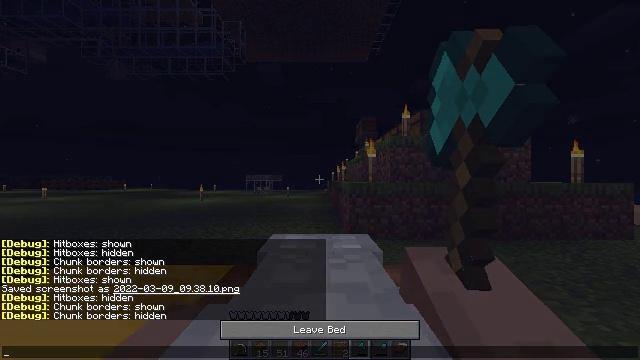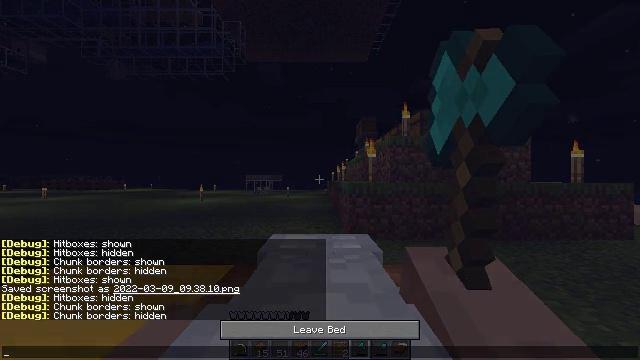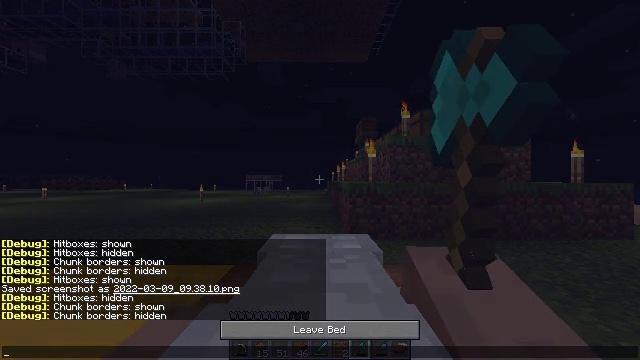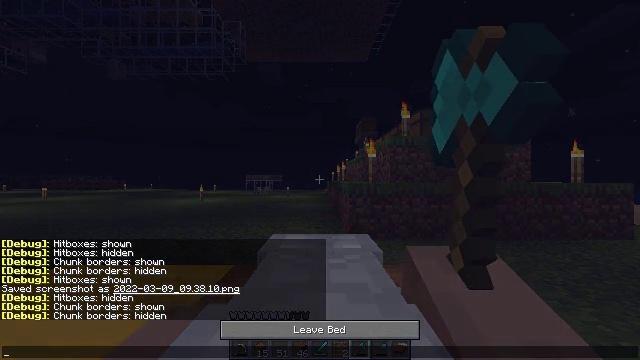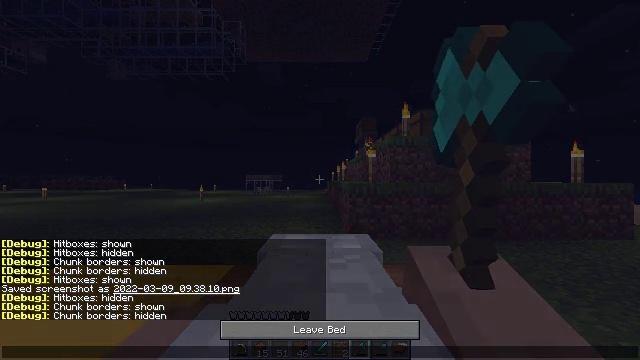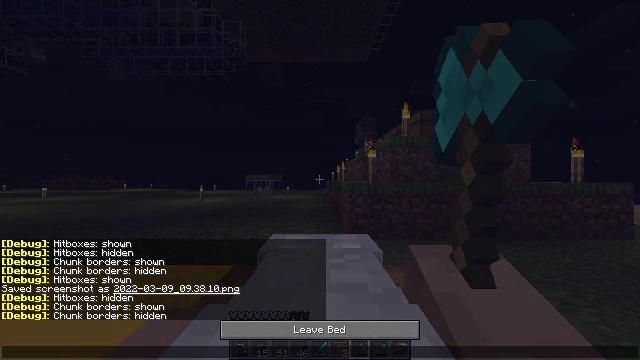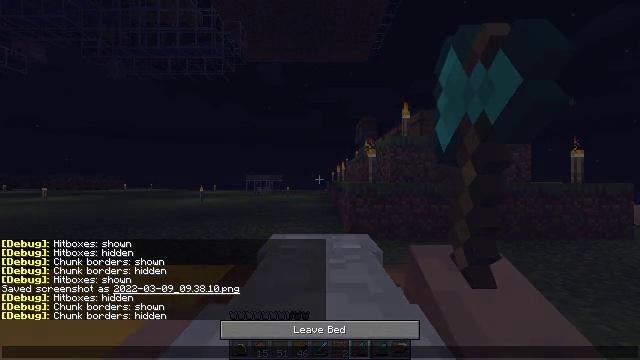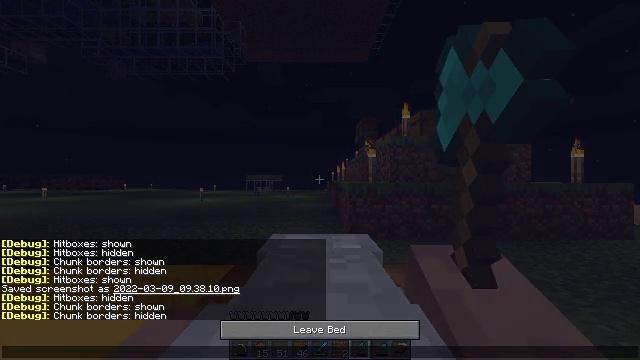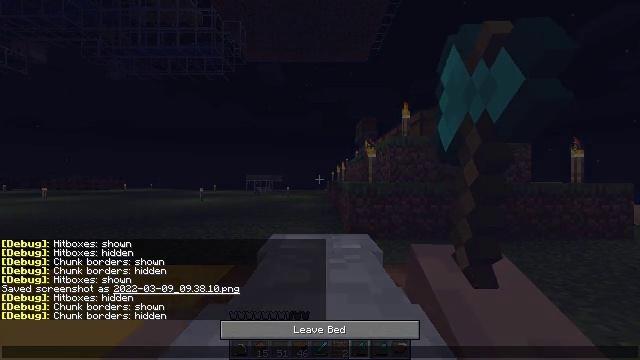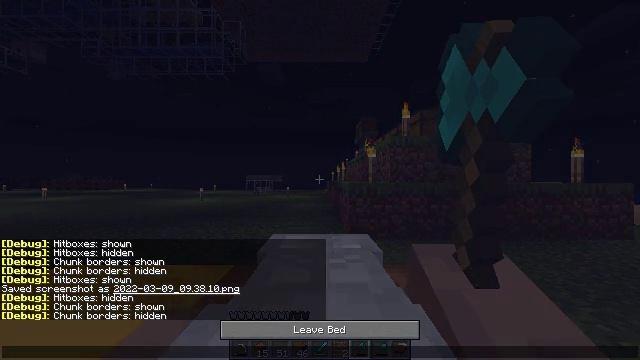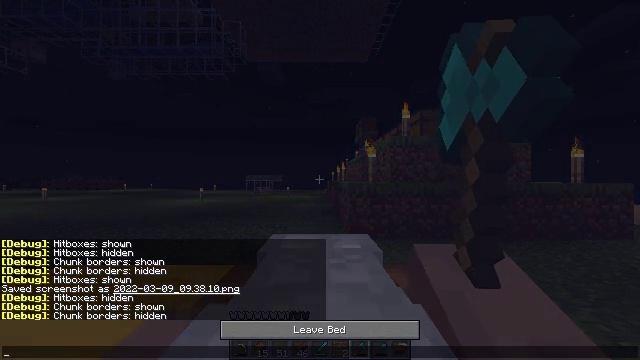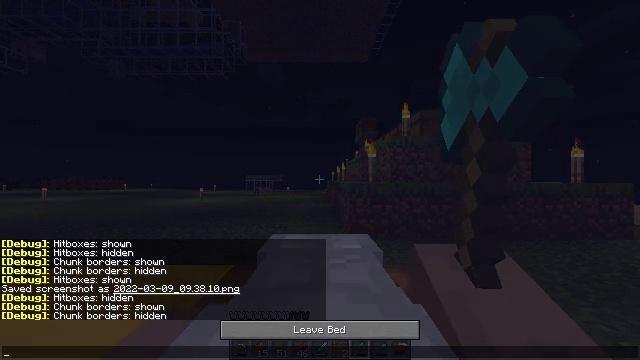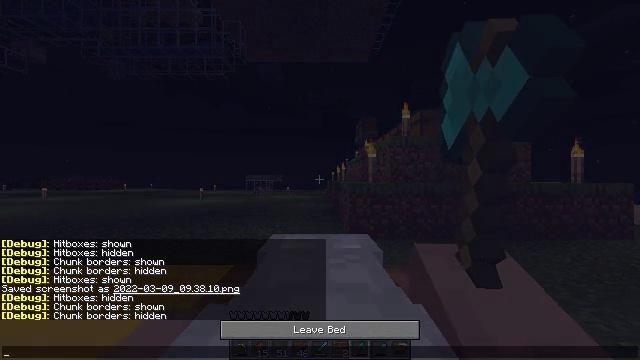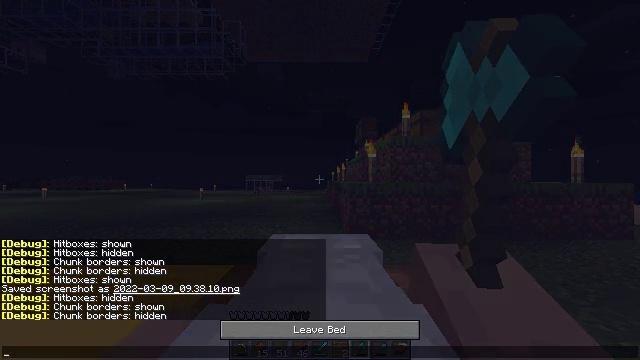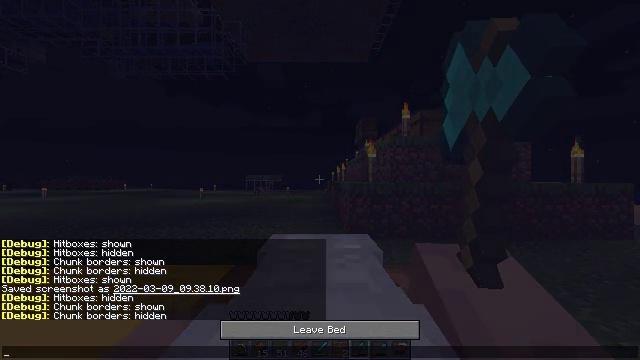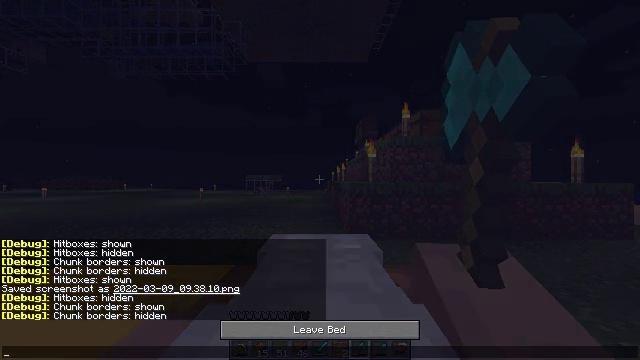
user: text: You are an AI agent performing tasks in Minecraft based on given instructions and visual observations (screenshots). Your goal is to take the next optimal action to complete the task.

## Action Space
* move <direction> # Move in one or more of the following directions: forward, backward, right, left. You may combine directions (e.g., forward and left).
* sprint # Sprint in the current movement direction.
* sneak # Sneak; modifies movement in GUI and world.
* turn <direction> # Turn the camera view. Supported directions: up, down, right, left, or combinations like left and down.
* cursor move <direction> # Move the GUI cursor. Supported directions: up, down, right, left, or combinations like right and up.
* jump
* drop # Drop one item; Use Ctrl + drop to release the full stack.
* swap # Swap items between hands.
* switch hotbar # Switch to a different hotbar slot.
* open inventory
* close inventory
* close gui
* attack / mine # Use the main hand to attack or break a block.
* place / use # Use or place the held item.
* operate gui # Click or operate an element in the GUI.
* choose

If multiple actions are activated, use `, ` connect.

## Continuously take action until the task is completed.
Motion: motion action
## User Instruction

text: Collect wheat crops.
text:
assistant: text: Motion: no_op
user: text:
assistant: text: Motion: no_op
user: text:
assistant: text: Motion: no_op
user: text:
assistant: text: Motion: no_op
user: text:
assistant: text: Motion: no_op
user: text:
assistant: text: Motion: no_op
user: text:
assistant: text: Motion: no_op
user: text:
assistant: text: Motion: no_op
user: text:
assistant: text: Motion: no_op
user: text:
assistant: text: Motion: no_op
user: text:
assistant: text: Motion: no_op
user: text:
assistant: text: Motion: no_op
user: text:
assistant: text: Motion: no_op
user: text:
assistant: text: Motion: no_op
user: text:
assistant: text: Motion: no_op
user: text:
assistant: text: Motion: no_op
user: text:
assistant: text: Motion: no_op
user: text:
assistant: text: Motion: no_op
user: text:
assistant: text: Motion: no_op
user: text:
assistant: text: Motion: no_op
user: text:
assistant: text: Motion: no_op
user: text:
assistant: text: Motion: no_op
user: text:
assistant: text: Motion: no_op
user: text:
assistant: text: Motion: no_op
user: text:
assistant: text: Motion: no_op
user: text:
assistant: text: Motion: no_op
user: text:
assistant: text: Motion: no_op
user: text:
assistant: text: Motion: close gui
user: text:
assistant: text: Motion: no_op
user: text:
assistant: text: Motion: no_op